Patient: sex F, age 47
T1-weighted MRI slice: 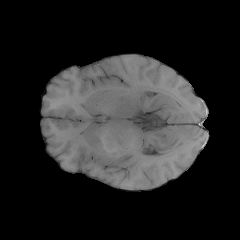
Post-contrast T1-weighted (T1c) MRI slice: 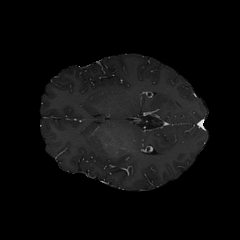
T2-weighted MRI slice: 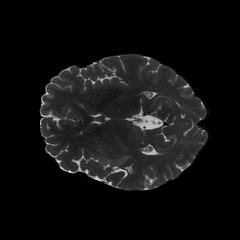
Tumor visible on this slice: yes
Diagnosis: Astrocytoma, IDH-wildtype
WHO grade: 2